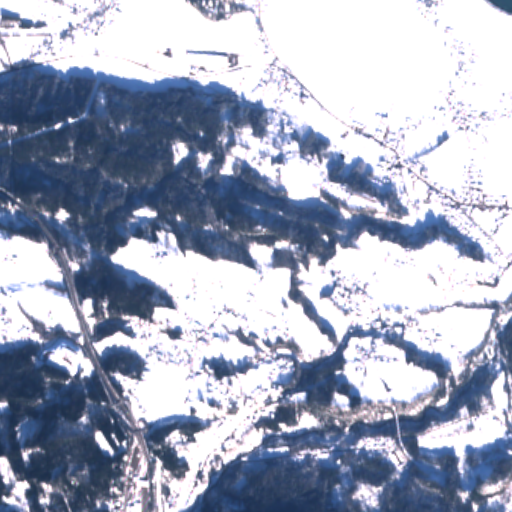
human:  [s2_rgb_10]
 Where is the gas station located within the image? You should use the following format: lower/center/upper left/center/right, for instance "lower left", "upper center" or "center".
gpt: The gas station is located in the center right of the image.
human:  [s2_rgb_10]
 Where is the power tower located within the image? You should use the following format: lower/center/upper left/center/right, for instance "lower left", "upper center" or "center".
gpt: The power tower is located in the upper of the image.
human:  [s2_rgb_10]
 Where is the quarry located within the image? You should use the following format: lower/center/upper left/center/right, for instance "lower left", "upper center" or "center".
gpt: There is no quarry in the image.